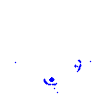
Particle: pion